Question: I have a very strange Raycast behaviour. Theare are 2 moving objects in my game. I use raycast in the Update method to find out if the second object is near. But sometimes raycast return false in obviously "true" situations. Can somebody help me to fix this issue? Thanks a lot!

'''
// Returns false, but should be true
var middle = Physics.Raycast(Car.SensorPointRight.position,
Car.CarObject.right, out middleHitsInfo,
(DistanceBetweenPaths - _carColliderOffset));
if (IsUserCar)
DebugHepler.Ray(Car.SensorPointRight.position,
Car.CarObject.right * (DistanceBetweenPaths - _carColliderOffset),
middle ? Color.red : Color.white);
'''
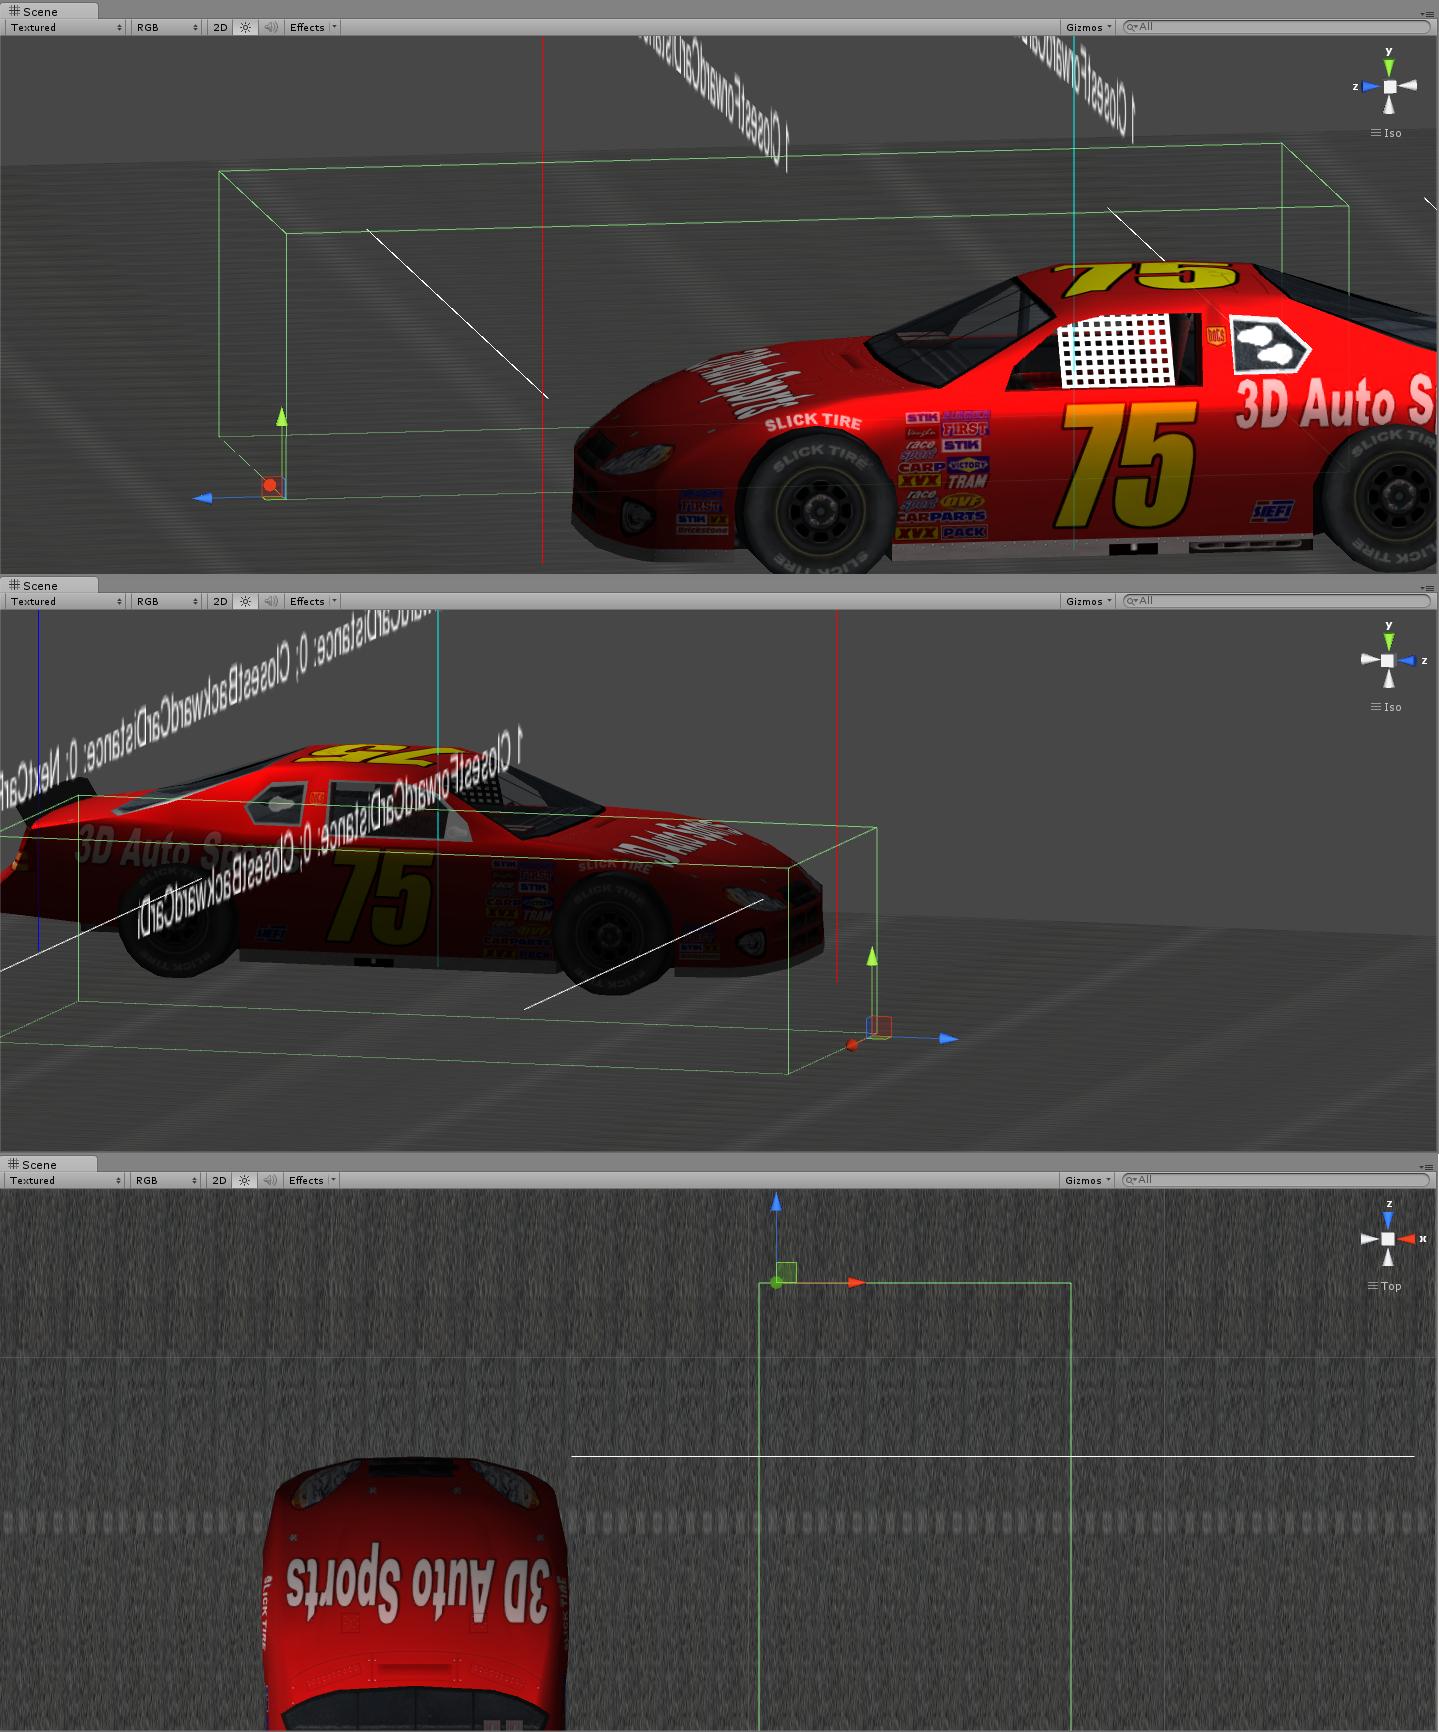
Answer: In unity3d, colliders are updated only after the 'FixedUpdate()' method runs, so that might be why your objects aren't being hit by the raycast.
It's usually better to keep all transformations of gameObjects with colliders in 'FixedUpdate()', that way the raycast should work as expected.
For starters simply try moving the code you mentioned in your question from the 'Update()' method to the 'FixedUpdate()' method (If you don't have one, simply create one).